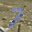
Label: 7